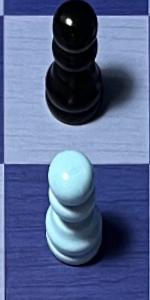
Label: Pawn_White